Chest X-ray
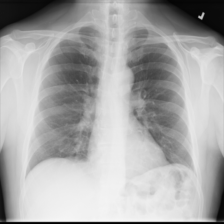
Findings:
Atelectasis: negative
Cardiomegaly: negative
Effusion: negative
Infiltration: negative
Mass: negative
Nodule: negative
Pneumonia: negative
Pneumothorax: negative
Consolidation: negative
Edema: negative
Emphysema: negative
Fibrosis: negative
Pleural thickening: negative
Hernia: negative